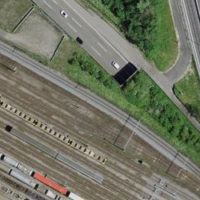
EUNIS habitat code: 57
Species observed at this site:
Corvus corone
Sturnus vulgaris
Corvus frugilegus
Fringilla coelebs
Buteo buteo
Sylvia atricapilla
Spinus spinus
Columba palumbus
Turdus merula
Phalacrocorax carbo
Phylloscopus collybita
Larus michahellis
Hirundo rustica
Milvus migrans
Milvus milvus
Phoenicurus ochruros
Columba livia
Ciconia ciconia
Falco tinnunculus
Accipiter nisus